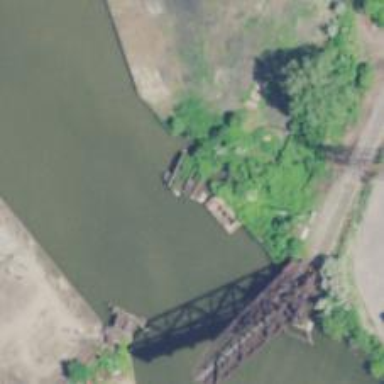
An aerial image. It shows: Abandoned railway bridge.